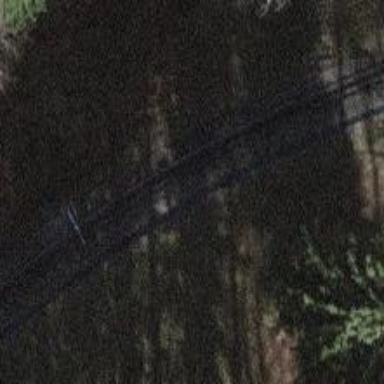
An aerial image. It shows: Narrow-gauge railway track electrified by contact line.